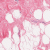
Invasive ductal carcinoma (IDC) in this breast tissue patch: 0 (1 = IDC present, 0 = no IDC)